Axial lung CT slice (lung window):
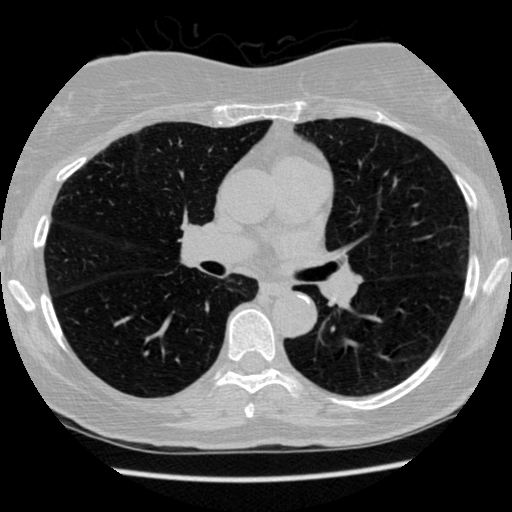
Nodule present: no